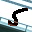
Label: 5